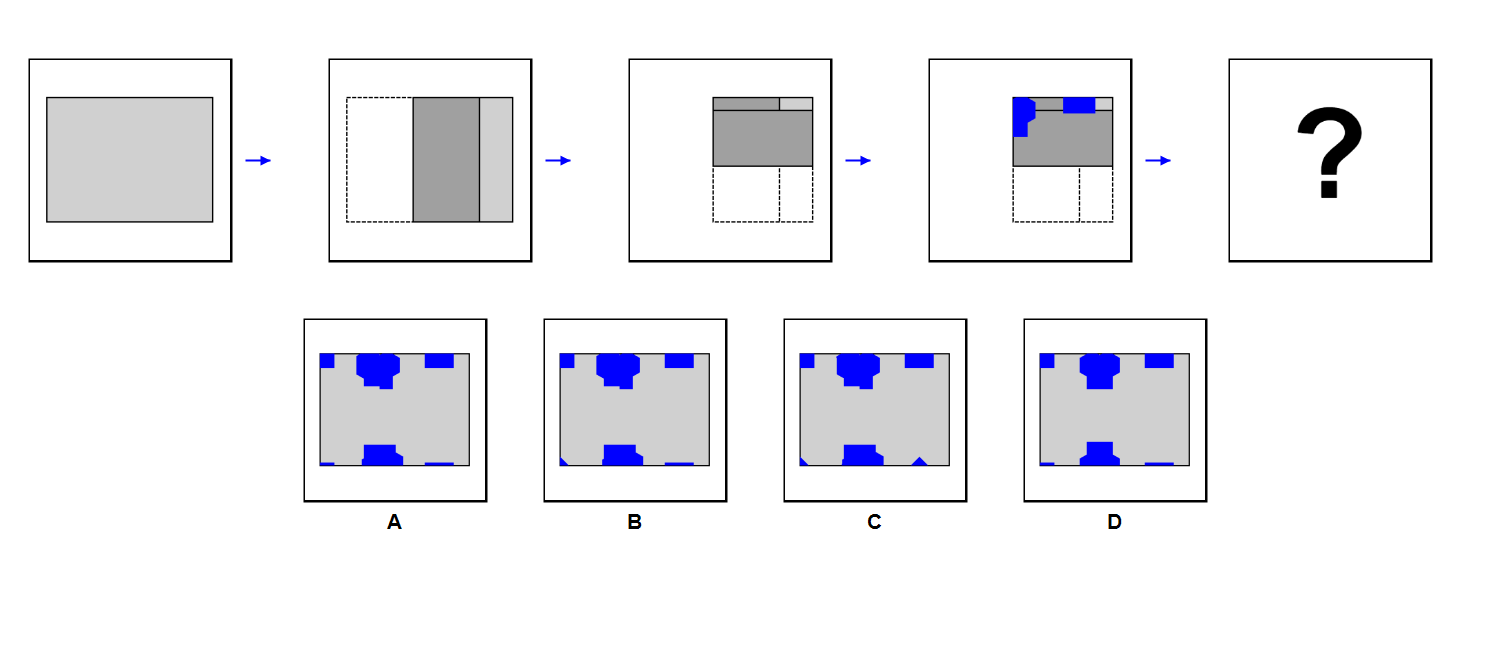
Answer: D